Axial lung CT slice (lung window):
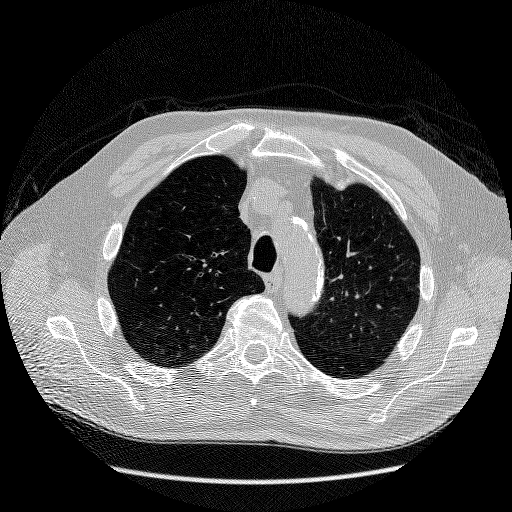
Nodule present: no